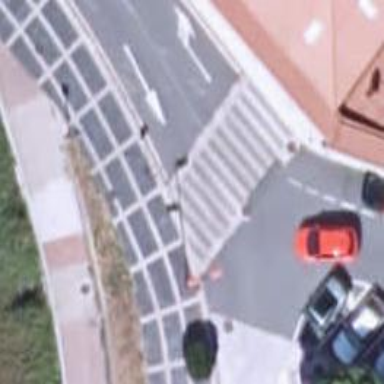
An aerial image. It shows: Uncontrolled road crossing.